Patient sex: F
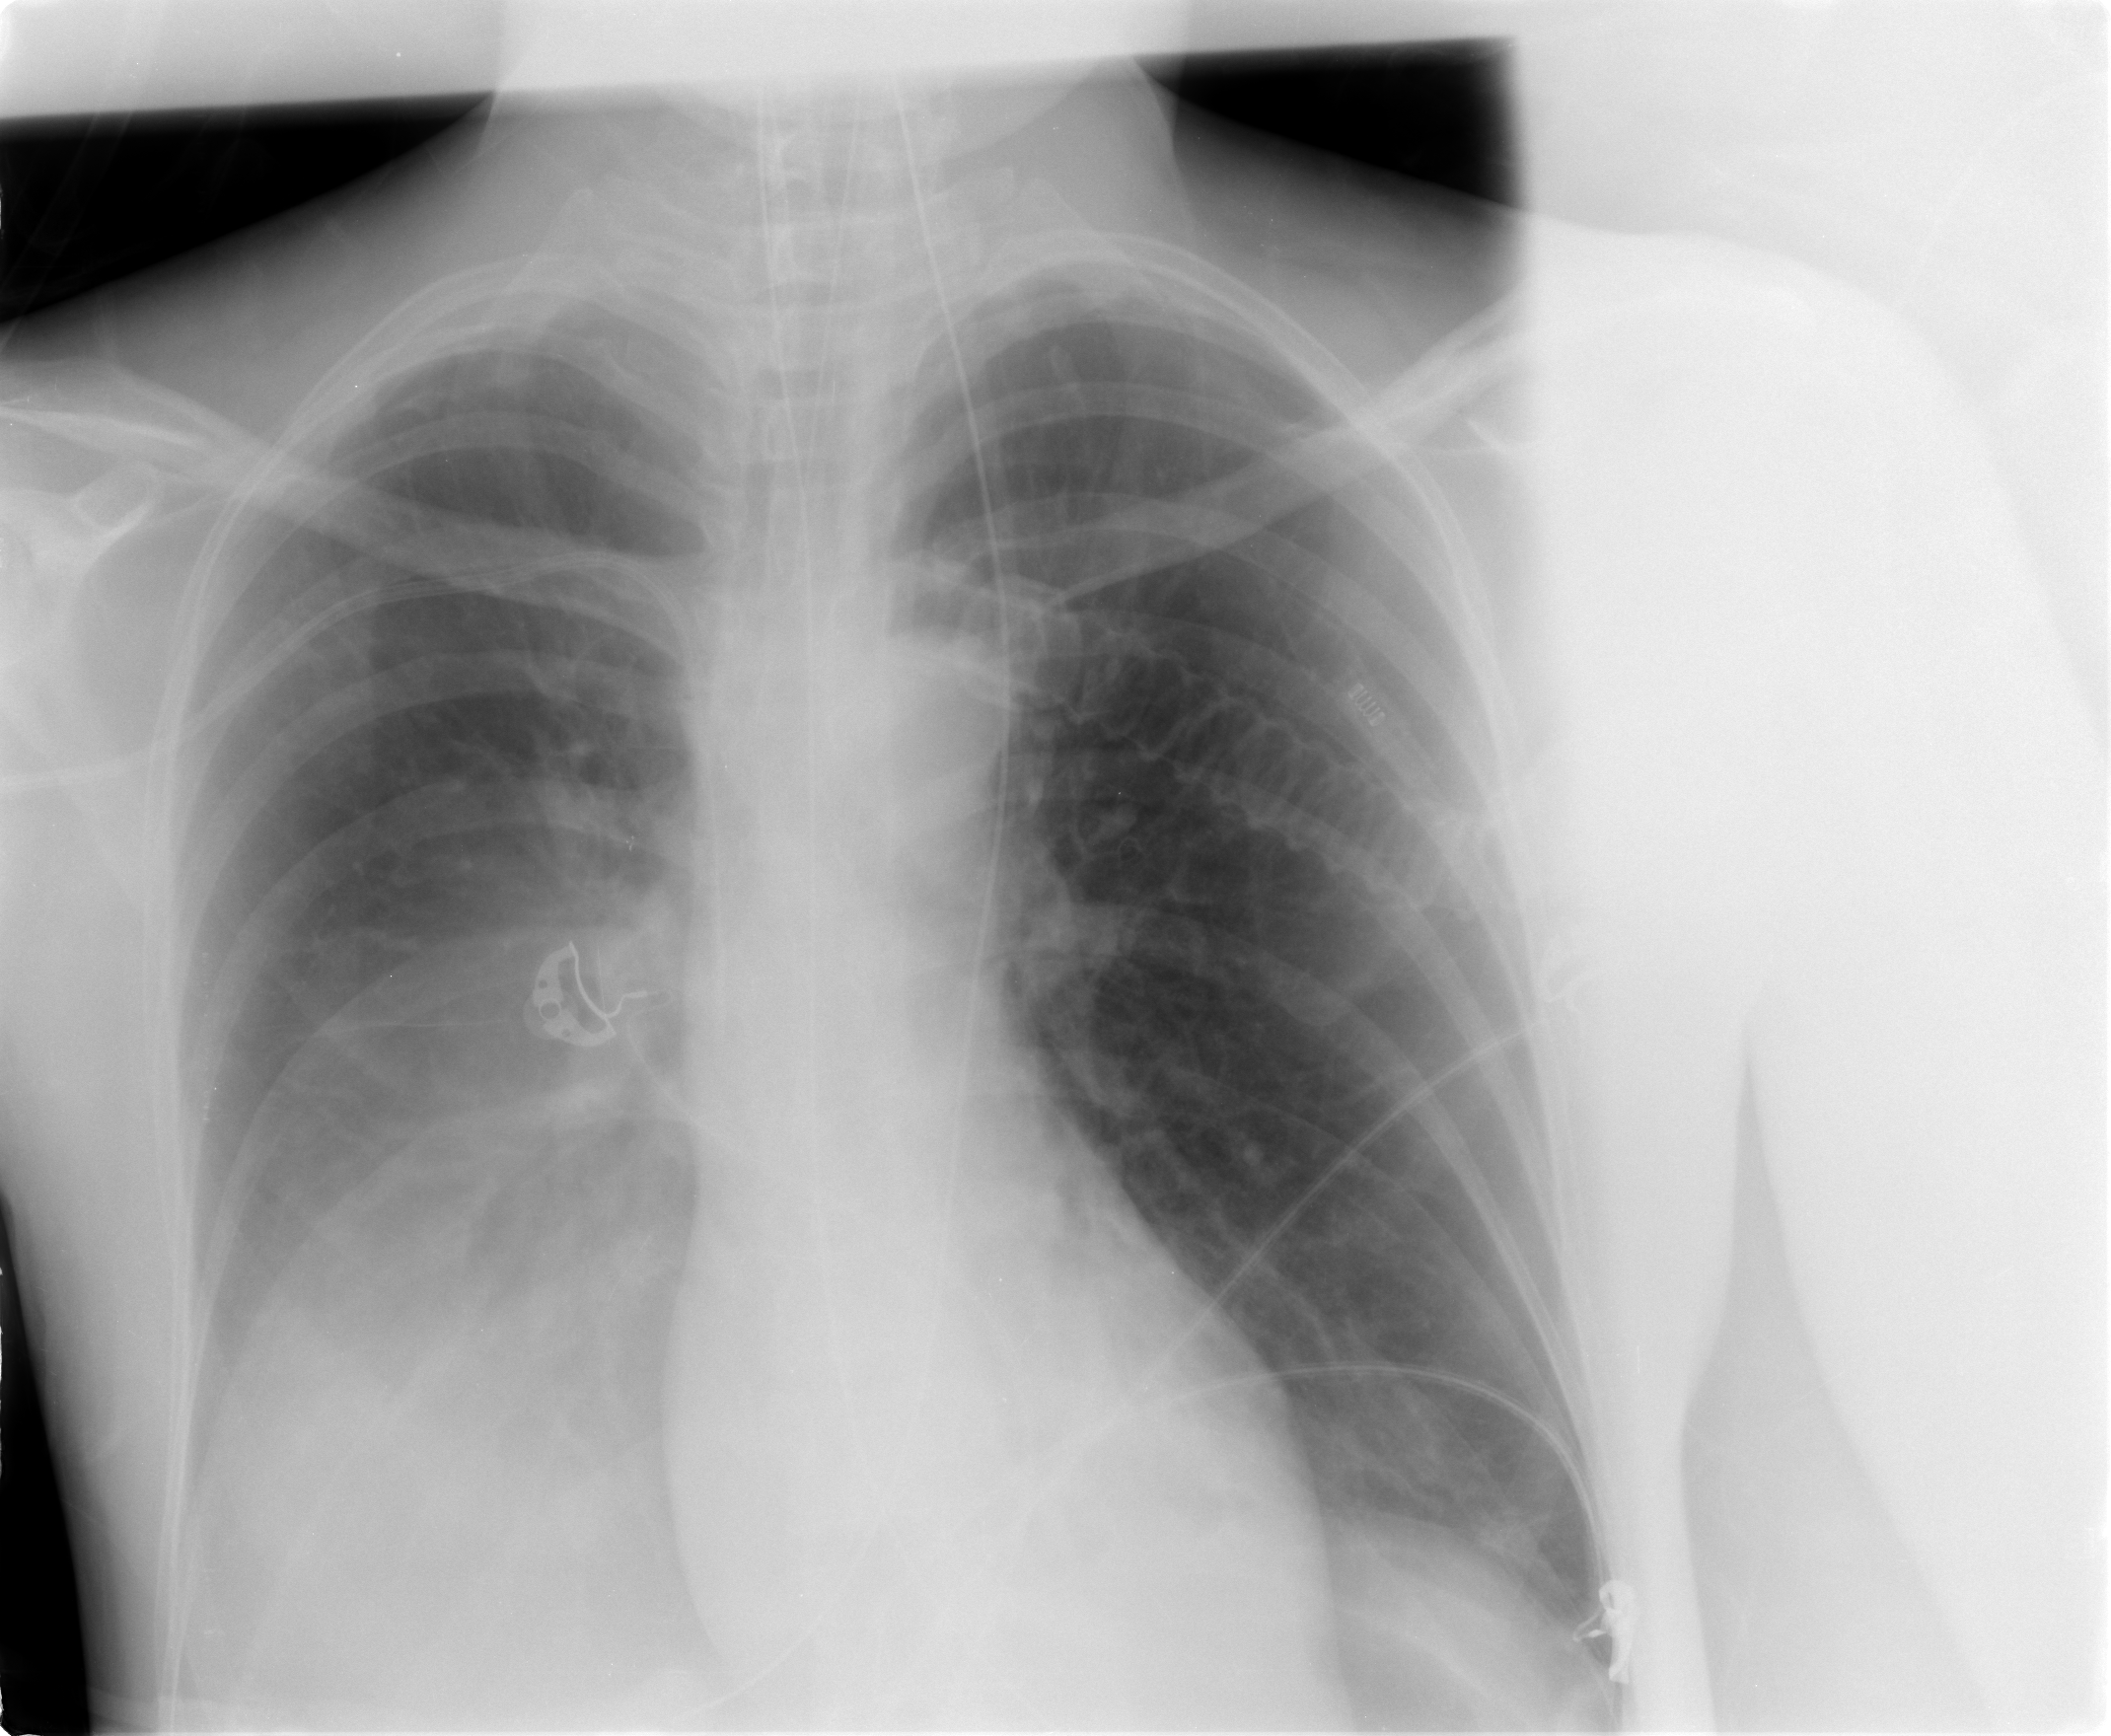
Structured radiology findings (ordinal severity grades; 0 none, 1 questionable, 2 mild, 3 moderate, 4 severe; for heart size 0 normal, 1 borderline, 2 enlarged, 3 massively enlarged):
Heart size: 0
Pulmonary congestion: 0
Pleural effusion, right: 2
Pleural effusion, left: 0
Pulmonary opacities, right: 3
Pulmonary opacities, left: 0
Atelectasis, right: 0
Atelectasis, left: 0